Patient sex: M
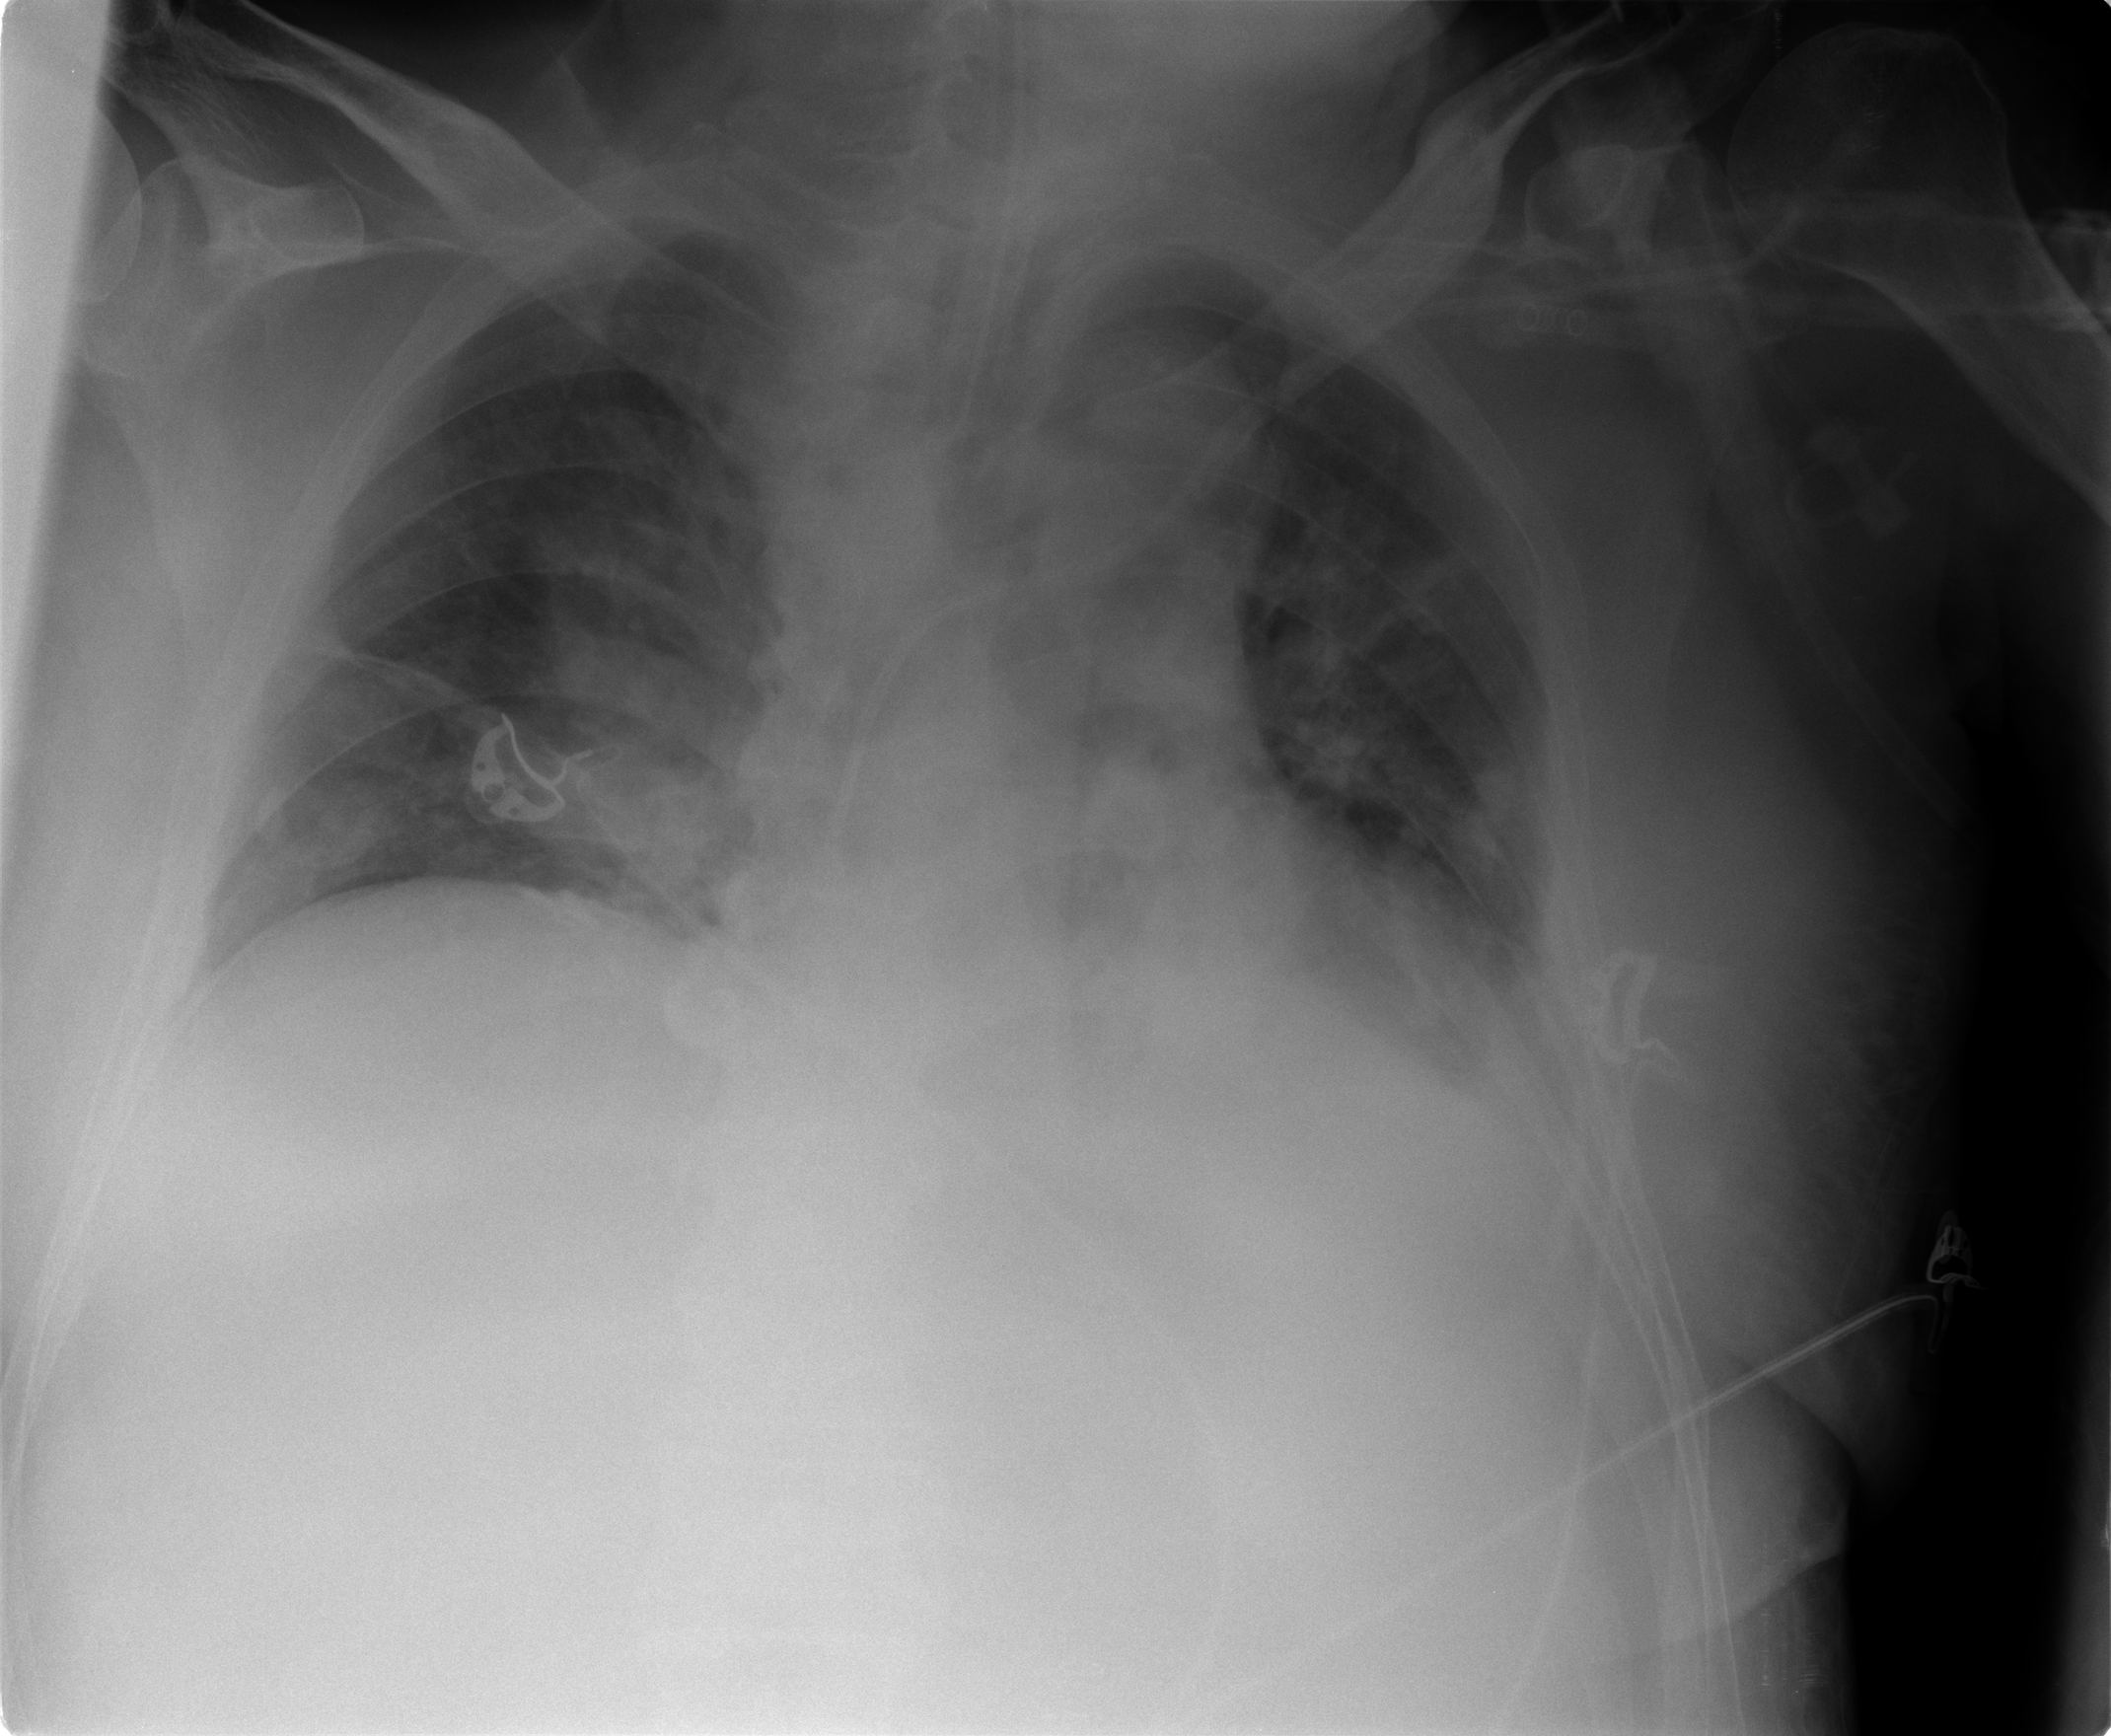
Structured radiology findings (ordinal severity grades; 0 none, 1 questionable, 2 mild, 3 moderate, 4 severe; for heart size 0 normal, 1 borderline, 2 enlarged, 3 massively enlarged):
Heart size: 0
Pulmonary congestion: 2
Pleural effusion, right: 2
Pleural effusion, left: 2
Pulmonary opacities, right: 2
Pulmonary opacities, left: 0
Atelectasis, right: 3
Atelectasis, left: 2